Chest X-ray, PA view. Patient: 41 years old, sex M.
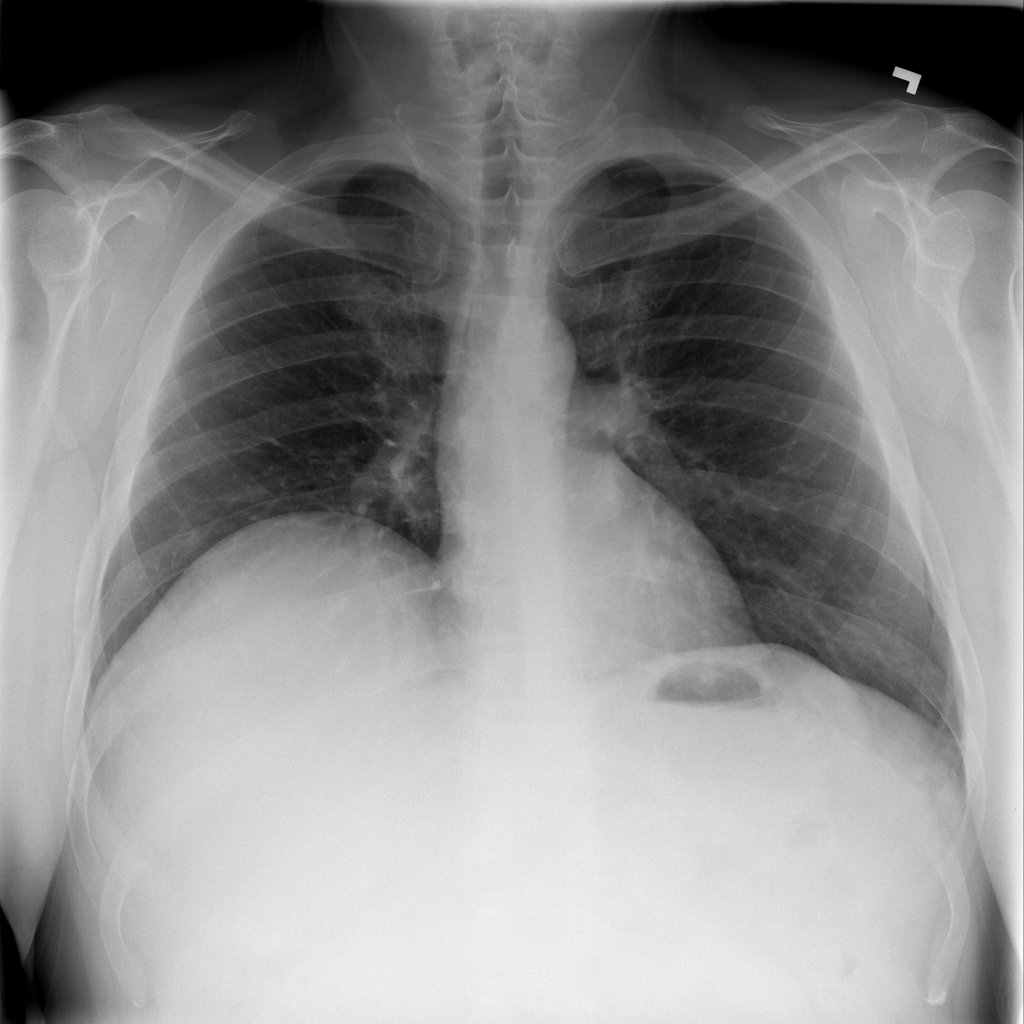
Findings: No Finding